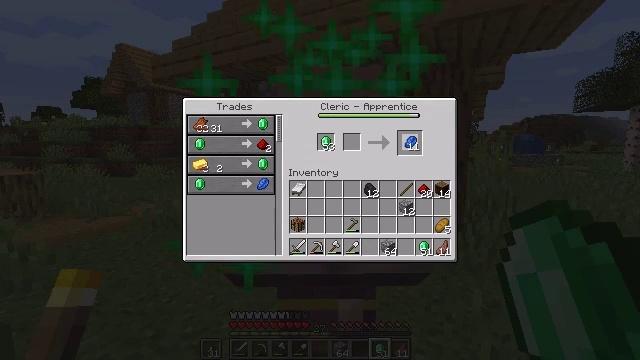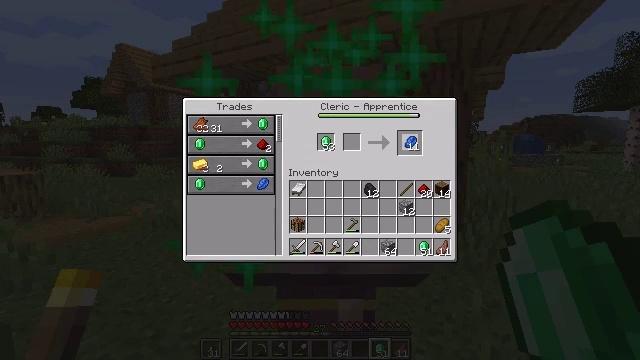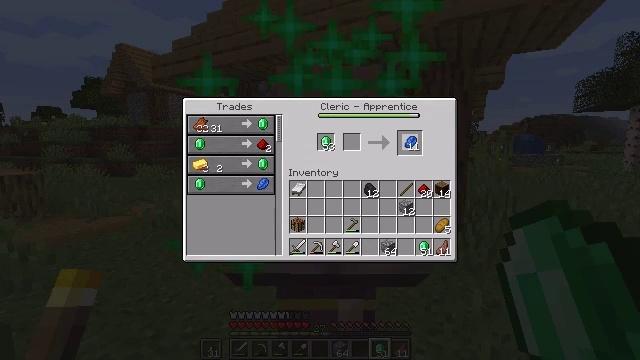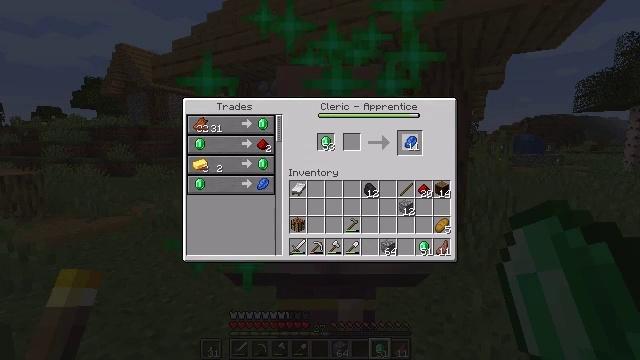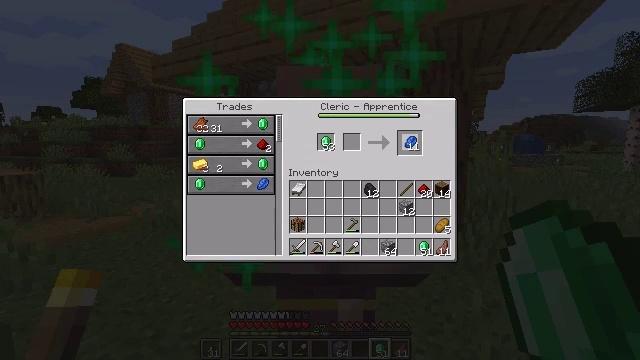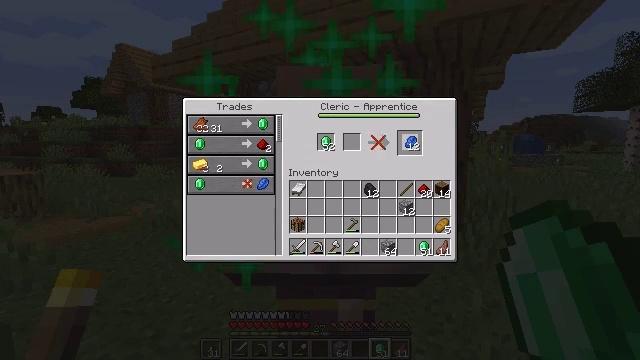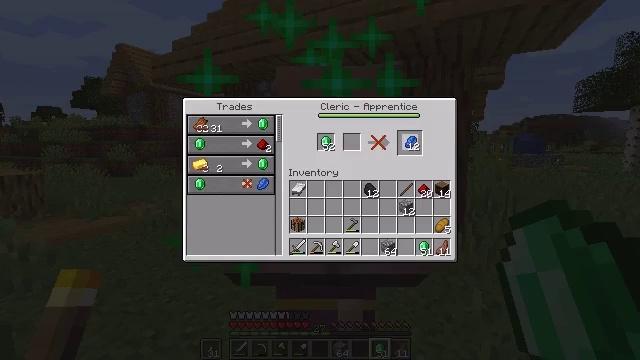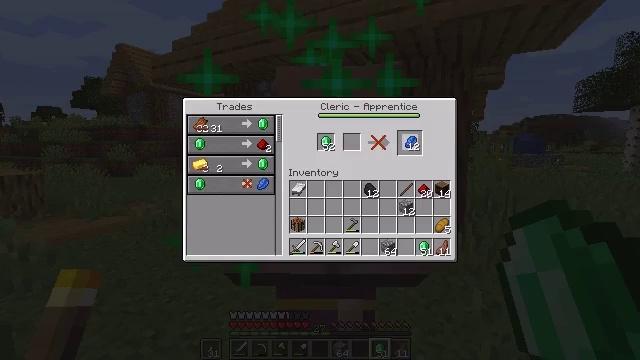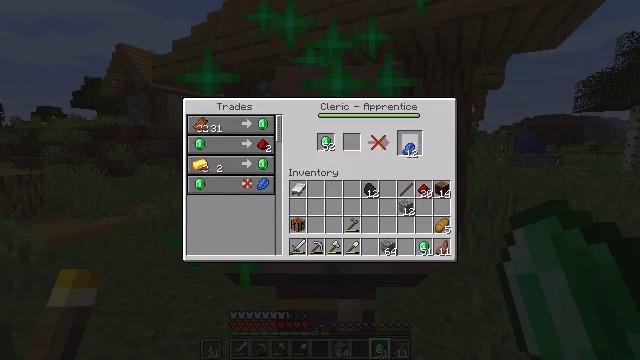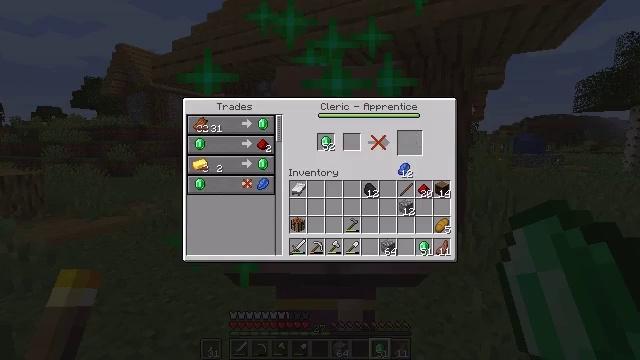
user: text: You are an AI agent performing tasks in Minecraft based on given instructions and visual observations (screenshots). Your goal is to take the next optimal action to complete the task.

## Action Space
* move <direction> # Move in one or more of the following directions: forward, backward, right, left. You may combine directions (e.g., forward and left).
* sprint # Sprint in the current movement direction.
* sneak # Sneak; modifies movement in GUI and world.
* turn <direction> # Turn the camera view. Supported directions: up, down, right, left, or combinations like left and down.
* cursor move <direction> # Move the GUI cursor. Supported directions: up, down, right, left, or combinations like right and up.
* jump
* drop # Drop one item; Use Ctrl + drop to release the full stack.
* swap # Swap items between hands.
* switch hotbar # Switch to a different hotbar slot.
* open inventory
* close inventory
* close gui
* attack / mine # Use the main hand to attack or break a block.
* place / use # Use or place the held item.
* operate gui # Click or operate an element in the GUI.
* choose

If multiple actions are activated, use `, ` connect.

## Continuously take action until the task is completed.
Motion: motion action
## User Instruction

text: Craft nine pieces of lapis lazuli from a block.
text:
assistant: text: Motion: no_op
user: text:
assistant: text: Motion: operate gui
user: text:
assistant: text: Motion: operate gui
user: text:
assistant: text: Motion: operate gui
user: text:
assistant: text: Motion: no_op
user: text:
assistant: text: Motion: no_op
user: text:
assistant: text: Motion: no_op
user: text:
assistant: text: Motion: cursor move down
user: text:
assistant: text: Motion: cursor move down
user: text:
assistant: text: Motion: no_op